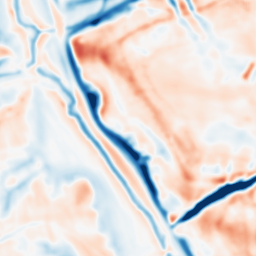
Category: multiscale
Decomposition family: dog_multiscale
Decomposition parameters: sigma_ratio: 1.6
n_scales: 3
base_sigma: 2
Upsampling method: fft_zeropad
Upsampling parameters: scale: 2
Upsampling scale: 2